Interaction volume radius: 5 \u00c5
Interaction volume height: 30 \u00c5
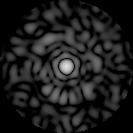
Disorder parameter: 0.8433